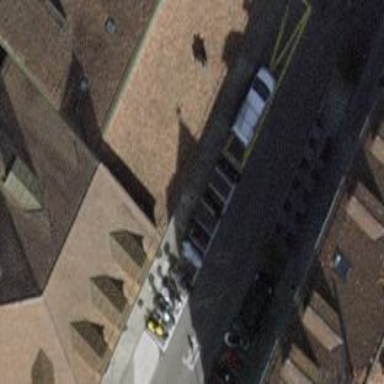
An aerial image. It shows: Motorcycle parking area.